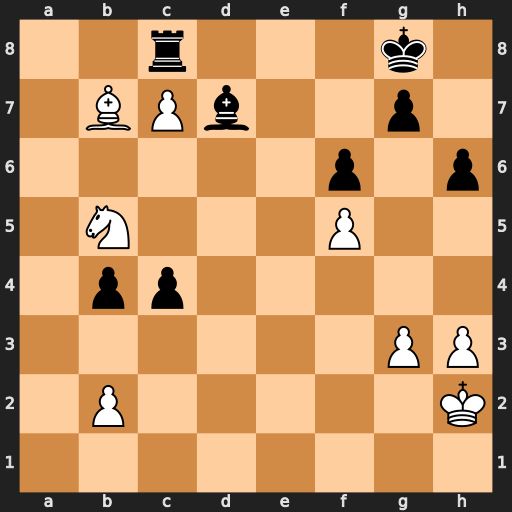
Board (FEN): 2r3k1/1BPb2p1/5p1p/1N3P2/1pp5/6PP/1P5K/8
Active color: w
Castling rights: -
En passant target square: -
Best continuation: Bxc8 Bxc8 Nd6 Bd7 Nxc4